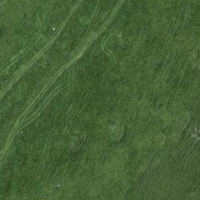
EUNIS habitat code: 23
Species observed at this site:
Trifolium pratense